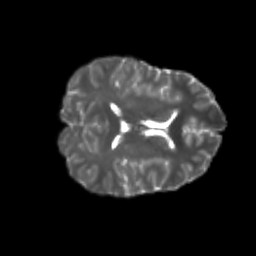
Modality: T2w
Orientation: axial
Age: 20
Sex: male
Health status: healthy
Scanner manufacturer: philips
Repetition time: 7.391 s
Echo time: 0.08599 s